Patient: sex M, age 66
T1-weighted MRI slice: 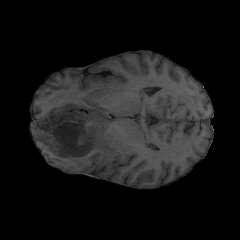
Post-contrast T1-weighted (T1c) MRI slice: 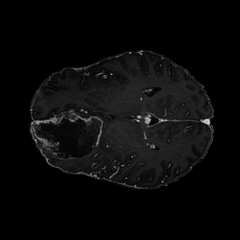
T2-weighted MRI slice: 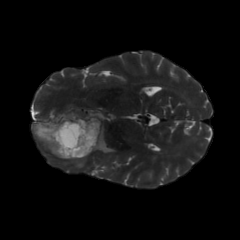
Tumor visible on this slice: yes
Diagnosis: Glioblastoma, IDH-wildtype
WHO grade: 4